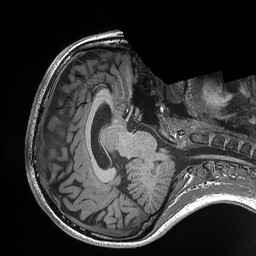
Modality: T1w
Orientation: axial
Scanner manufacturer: siemens
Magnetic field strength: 3 T
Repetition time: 2.3 s
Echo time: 0.00298 s